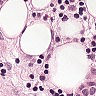
Metastatic tissue present: yes